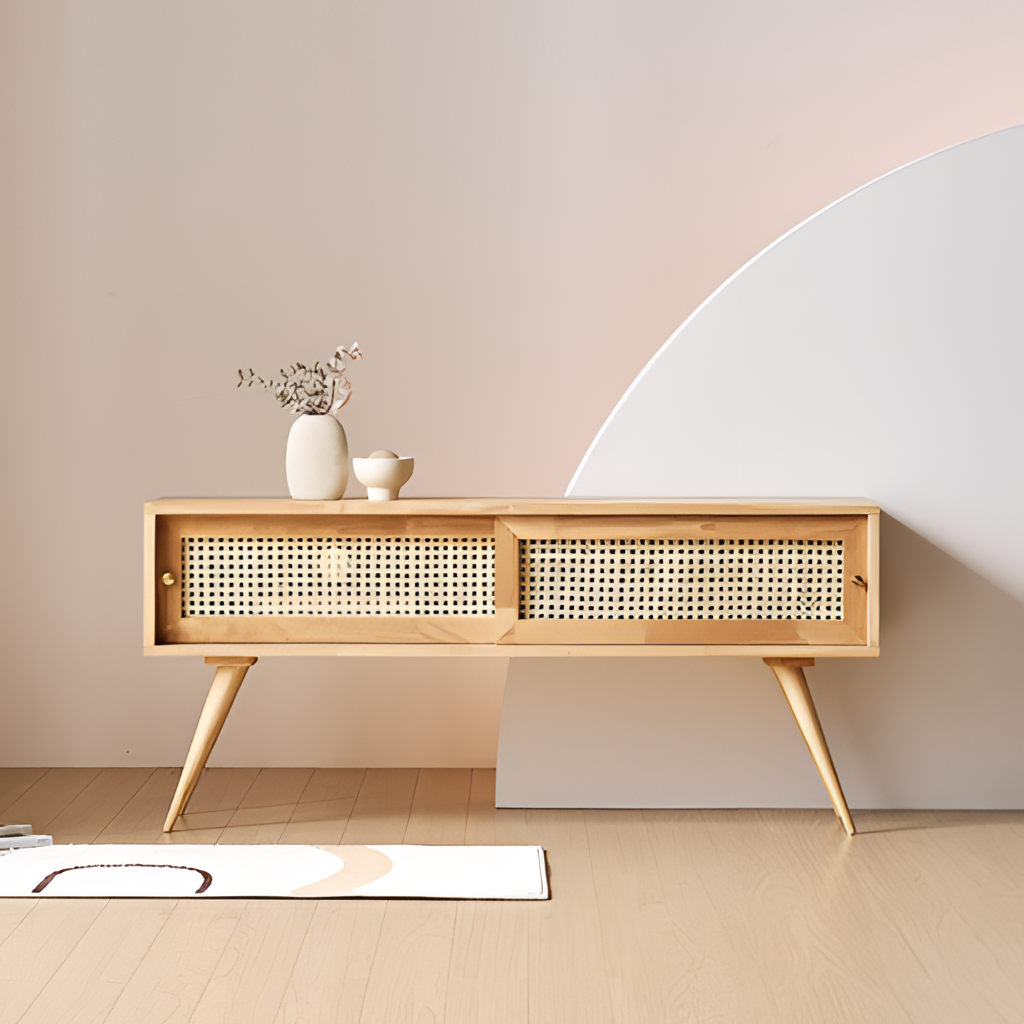
living room, beige wood credenza, contemporary, wood flooring, with plank pattern, paint wallpaper, with vertical two tone pattern